Question: All of a sudden, I get a warning on the code used to initialize the Google Mobile Ads SDK. (It had been working for weeks before with no warning, but now it seems there's a new way to write the code.)
This is the code I have:
'''
GADMobileAds.configure(withApplicationID: "ca-app-pub-################~##########")
'''
But it gives me this warning: 'configure(withApplicationID:)' is deprecated: Use [GADMobileAds.sharedInstance startWithCompletionHandler:]
I've tried to rewrite it like this (with and without the square brackets):
'''
GADMobileAds.sharedInstance startWithCompletionHandler: "ca-app-pub-################~##########"
'''
But it just gives me an error that it expected a ;.
How should I write this? Thank you!

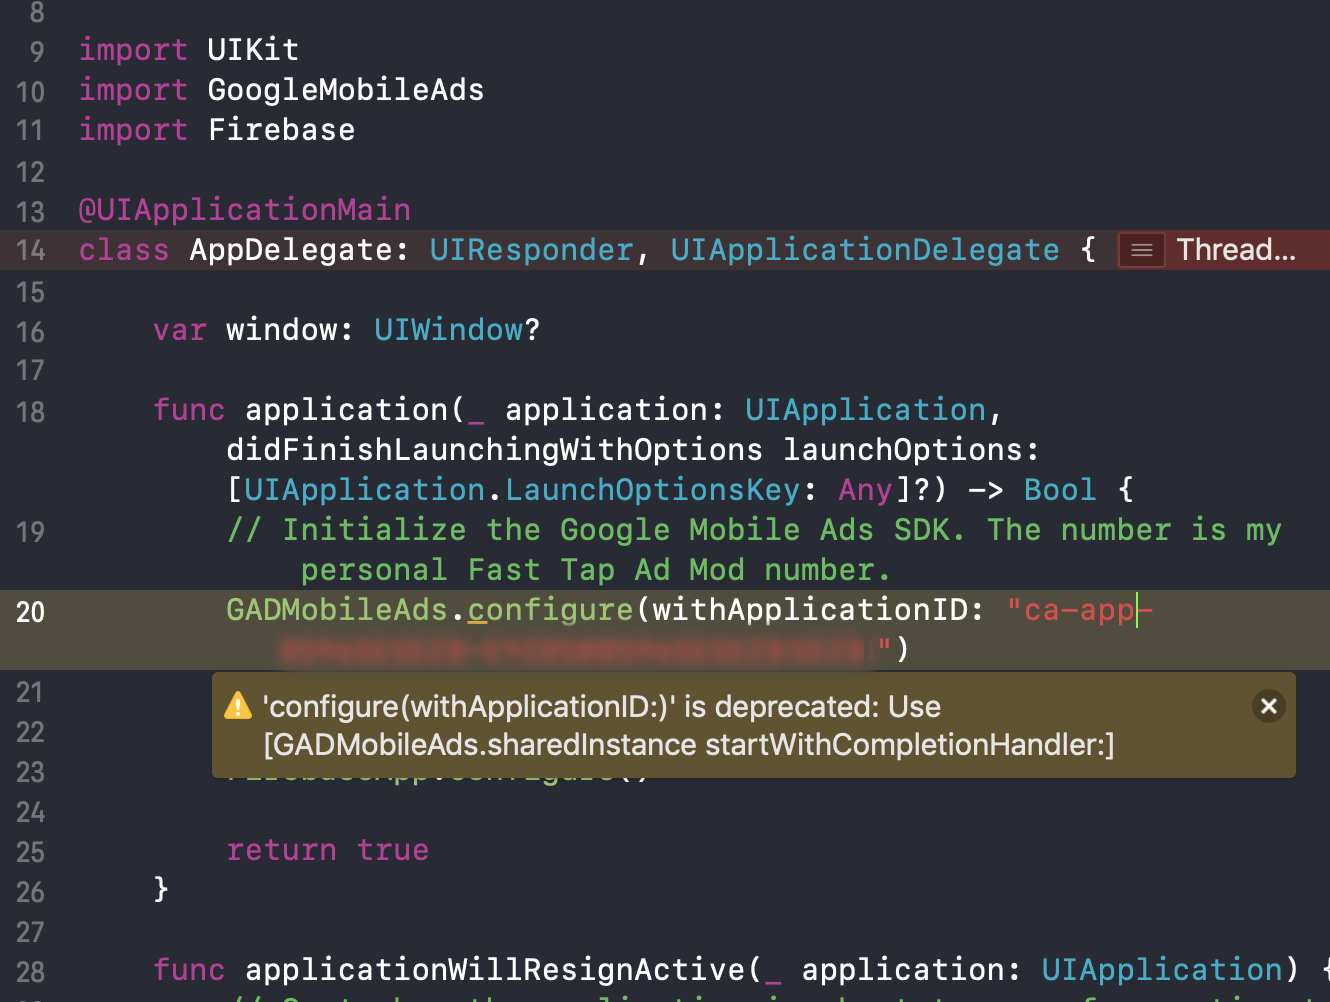
Answer: 1) Add the follow in Info.plist
'''
<key>GADApplicationIdentifier</key>
<string>ca-app-pub-3940256099942544~<PHONE></string>
'''
2) in AppDelegate
'''
GADMobileAds.sharedInstance().start(completionHandler: nil)
'''